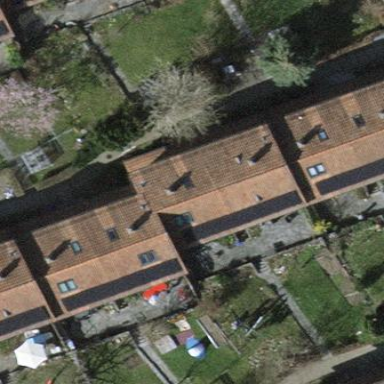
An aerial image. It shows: Beige house with gabled roof covered in orange-red roof tiles. The roof is oriented across the building.